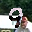
Label: 9